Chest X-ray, PA view. Patient: 58 years old, sex M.
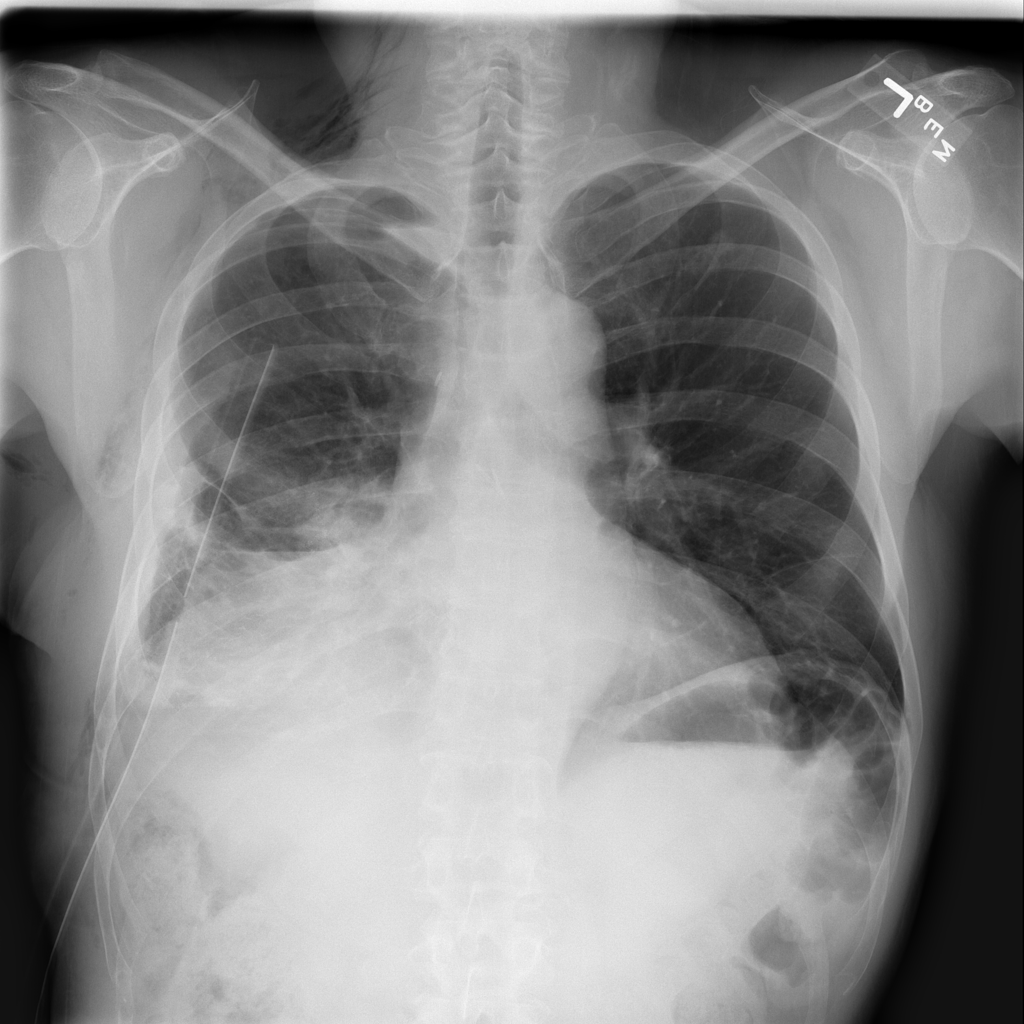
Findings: Atelectasis, Emphysema, Infiltration